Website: ulta-beauty
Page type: billing-address
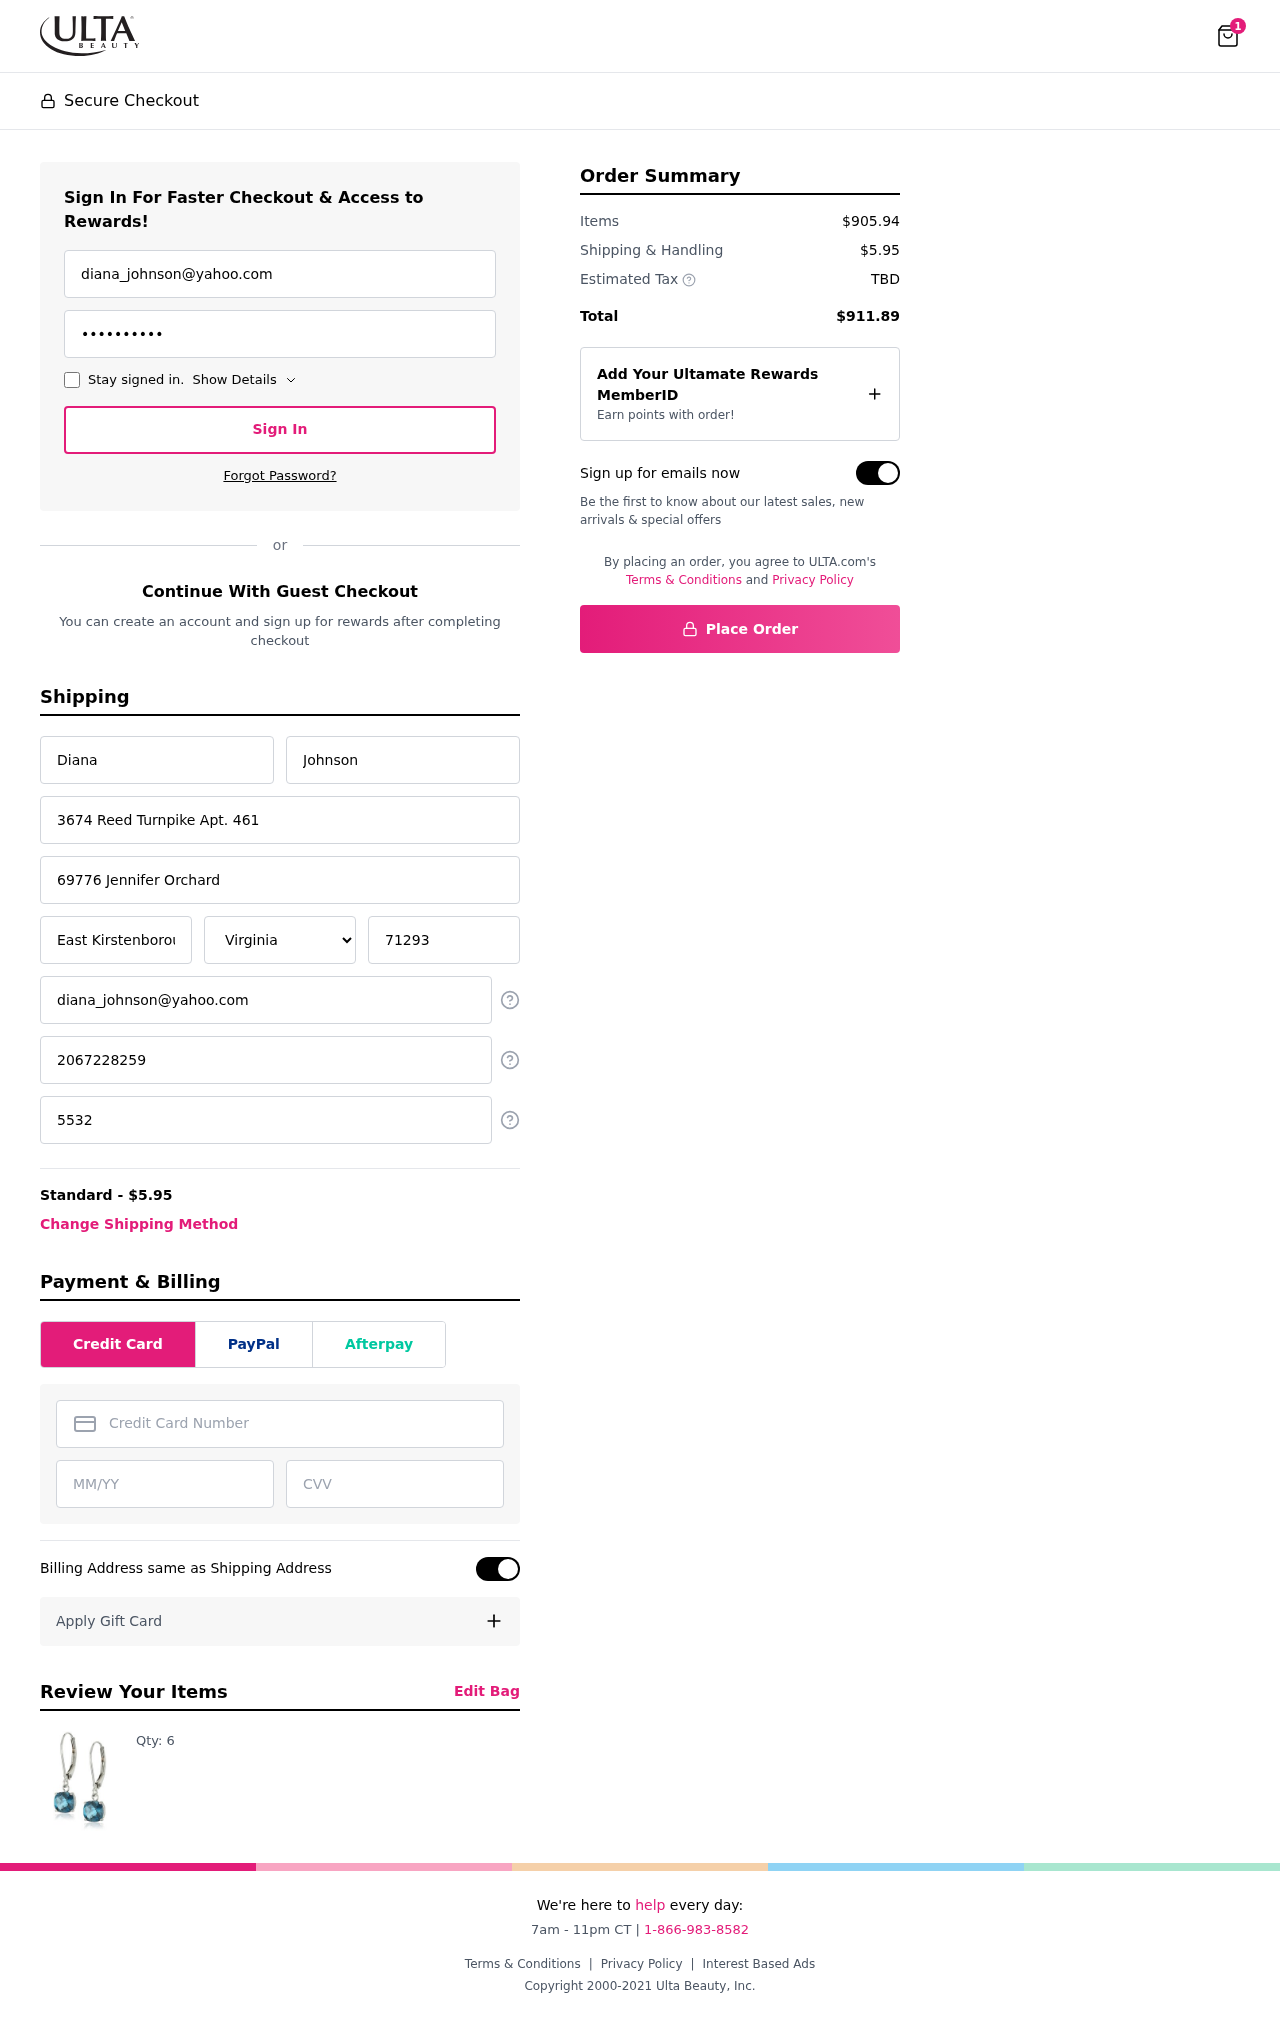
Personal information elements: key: PII_STATE
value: Virginia
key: PII_EMAIL
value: diana_johnson@yahoo.com
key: PII_FIRSTNAME
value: Diana
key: PII_LASTNAME
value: Johnson
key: PII_STREET
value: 3674 Reed Turnpike Apt. 461
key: PII_STREET2
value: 69776 Jennifer Orchard
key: PII_CITY
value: East Kirstenborough
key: PII_POSTCODE
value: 71293
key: PII_PHONE
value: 2067228259
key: PII_ALT_PHONE
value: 5532150829
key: PII_CARD_NUMBER
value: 3711 4464 4867 282
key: PII_CARD_EXPIRY
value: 01/30
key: PII_CARD_CVV
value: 5202
Product elements: key: PRODUCT1_QUANTITY
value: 6
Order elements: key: ORDER_NUM_ITEMS
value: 1
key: ORDER_SHIPPING_COST
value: $5.95
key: ORDER_SUBTOTAL
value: $905.94
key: ORDER_TOTAL
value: $911.89